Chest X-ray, AP view. Patient: 53 years old, sex M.
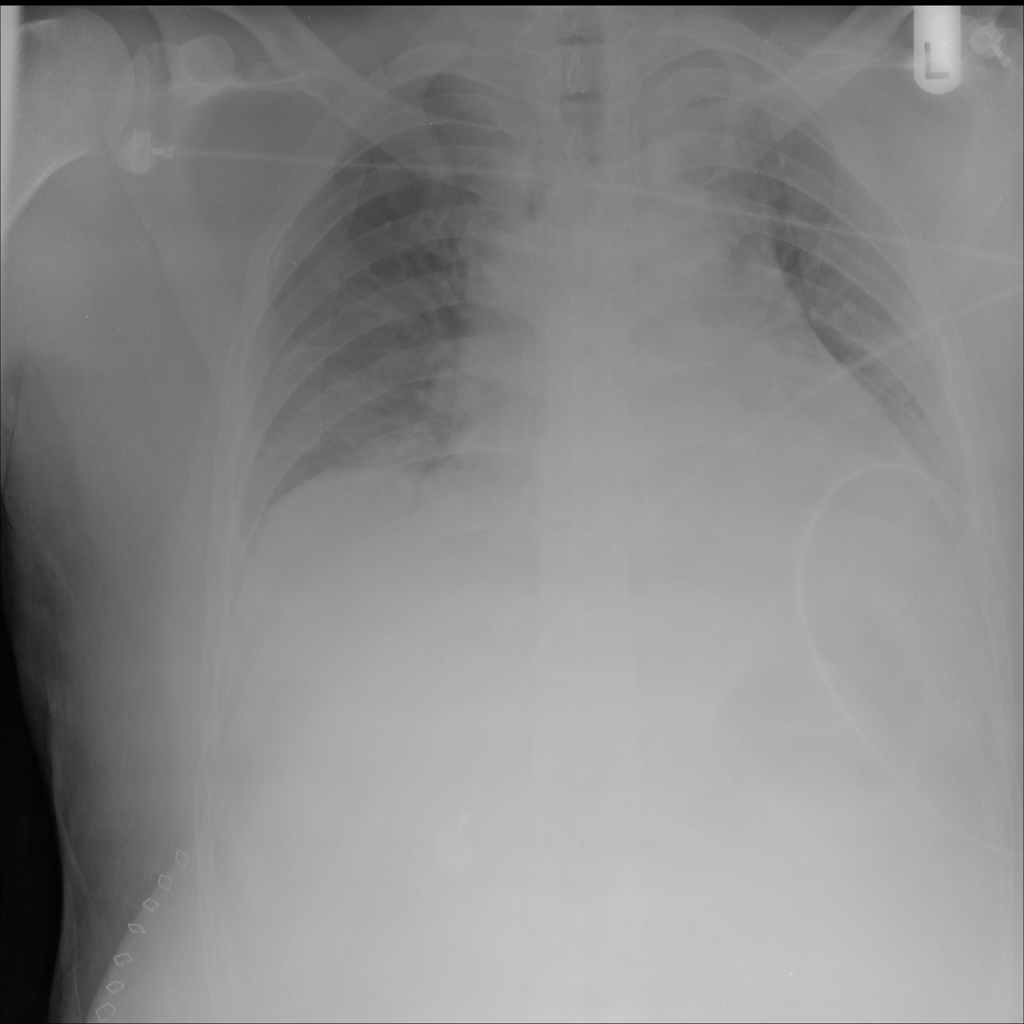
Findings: Atelectasis, Pneumothorax